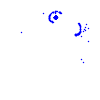
Particle: electron